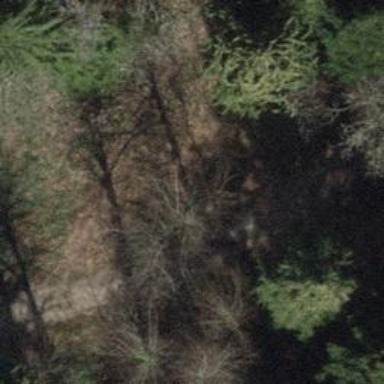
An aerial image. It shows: Brown bench.